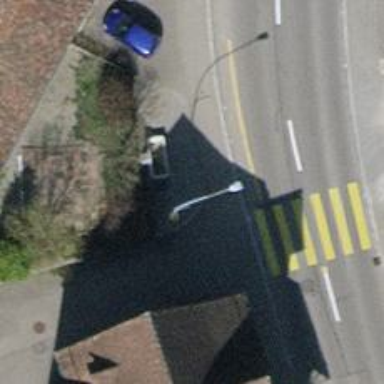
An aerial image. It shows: Post box.